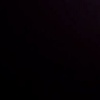
Label: space